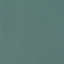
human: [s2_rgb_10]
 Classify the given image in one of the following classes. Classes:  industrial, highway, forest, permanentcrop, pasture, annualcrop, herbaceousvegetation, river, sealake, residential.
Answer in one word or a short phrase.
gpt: SeaLake